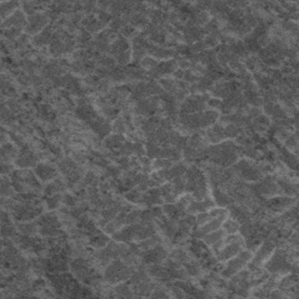
Label: frost